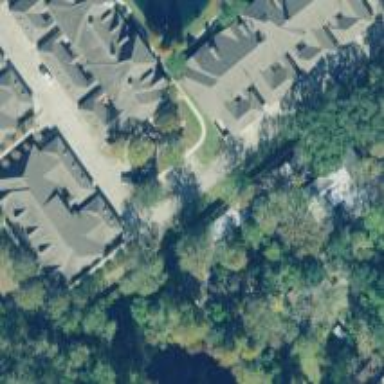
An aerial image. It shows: Residential road.